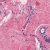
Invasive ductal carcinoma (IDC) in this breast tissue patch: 0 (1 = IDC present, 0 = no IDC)